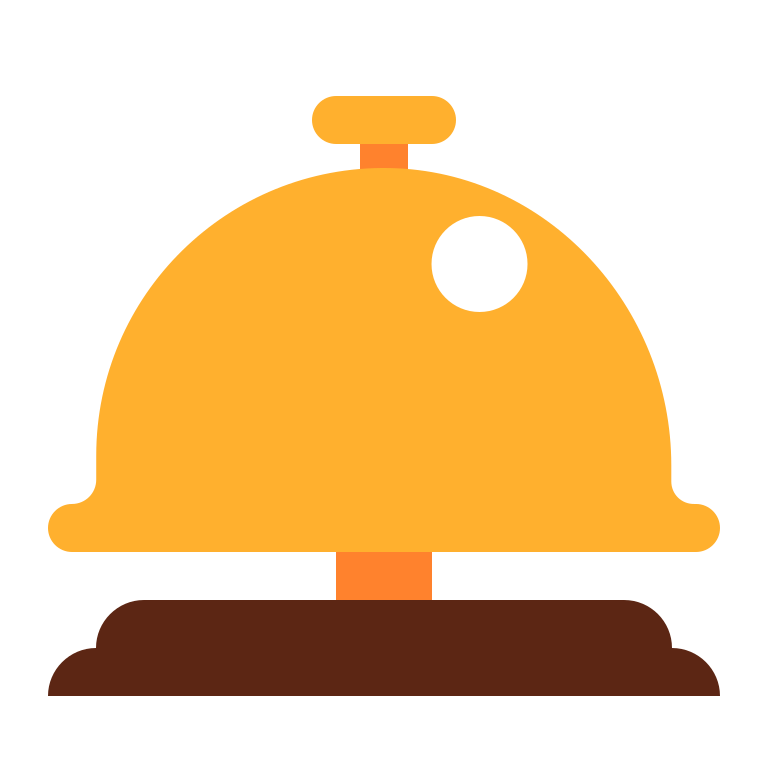
bellhop bell flat